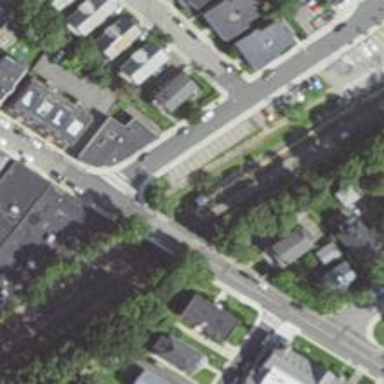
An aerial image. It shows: Residential road with asphalt surface. There is beam bridge along the road.